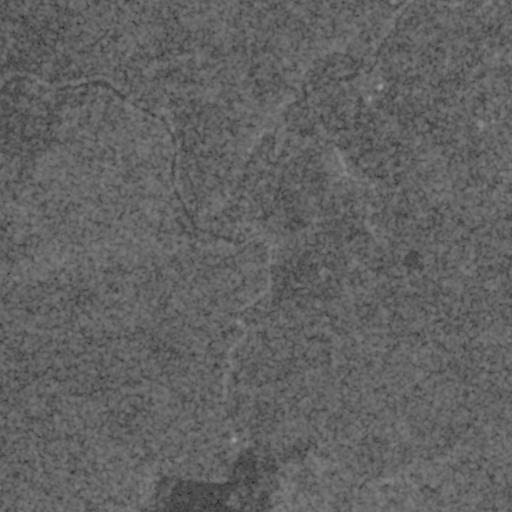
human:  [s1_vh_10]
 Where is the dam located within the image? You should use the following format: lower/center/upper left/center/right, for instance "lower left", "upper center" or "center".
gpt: The dam is located in the center right of the image.
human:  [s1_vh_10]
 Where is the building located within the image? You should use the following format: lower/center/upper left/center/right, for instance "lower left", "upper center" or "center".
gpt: The building is located in the upper right of the image.
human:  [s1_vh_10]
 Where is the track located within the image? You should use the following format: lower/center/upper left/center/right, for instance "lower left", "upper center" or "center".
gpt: There is no track in the image.

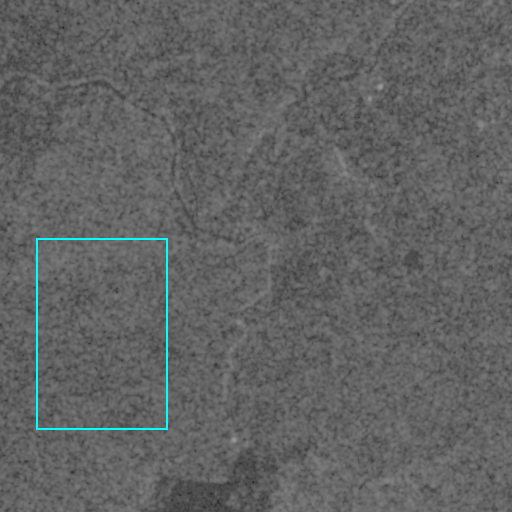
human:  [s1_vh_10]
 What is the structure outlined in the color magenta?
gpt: There is no magenta outline.
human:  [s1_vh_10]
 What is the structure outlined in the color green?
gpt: There is no structure outlined in green.